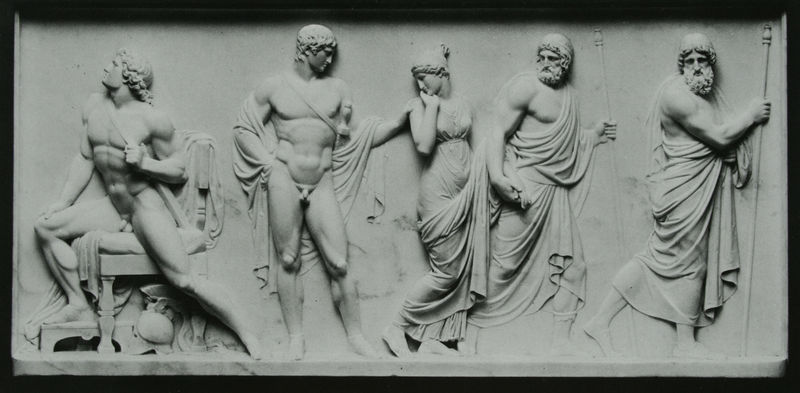
Titel: Die Herolden von Agamemnon führen Briseide von Achilles weg
Künstler: Bertel Thorvaldsen
Standort: London
Institution: Woburn Abbey
Schlagwörter: akt, fuß, gott, hand, körper, mann, nackt, nackter, umhang, weiß, akte, frauen, menschen, mädchen, sitzen, bewegung, brust, busen, frau, frisur, frisuren, grau, haar, kleid, marmor, männer, rücken, schwarz, stuhl, szene, blick, schal, schleier, tuch, herren, bart, bärte, jung, wand, arm, arme, falten, stehen, stein, steine, trauer, vollbart, fünf, herr, hände, möbel, gehen, gewand, haare, mantel, pose, sessel, sitzend, stoff, stoffe, tücher, gewänder, klassizismus, paar, personen, tochter, vater, person, frontal, locke, locken, scheitel, schön, seide, stock, skulptur, beine, relief, taille, bein, brüste, liebe, ansicht, stab, studie, fels, mauer, ziehen, hocker, schemel, figuren, kissen, lanze, thron, weib, kraft, muskeln, muse, stuck, bauch, faltenwurf, junge frau, kontrapost, nackte, plastik, ellenbogen, geschlecht, knie, scham, schenkel, wade, waden, oberkörper, foto, fotografie, wände, muskulös, barfuss, nacktheit, penis, pärchen, gang, stolz, antike, greis, münchen, abschied, ideal, plastisch, sex, kniee, schwert, waffen, stöcke, waffe, helm, schritt, allegorie, göttin, rom, fries, römer, abkehr, verführung, jüngling, stäbe, junger mann, mauern, hüfte, antik, griechen, götter, muskel, toga, griechisch, lust, krieger, priester, griechenland, abgewendet, gurt, speer, speere, berühren, tunika, helden, athlet, haartracht, lenden, stecken, gewandfalten, zepter, vollbärte, gemeißelt, römisch, griechin, glyptothek, bildhauer, fussbank, schals, togen, hoden, metapher, bärtiger, jünglinge, alte männer, geschlechtsteile, penisse, angebunden, liebhaber, steinern, brustband, geschlechtsteil, skulptut, bauchmuskel, brüse, geewand, nakheit, parr, rüxken, stcok, thoga, umwerben, pompey